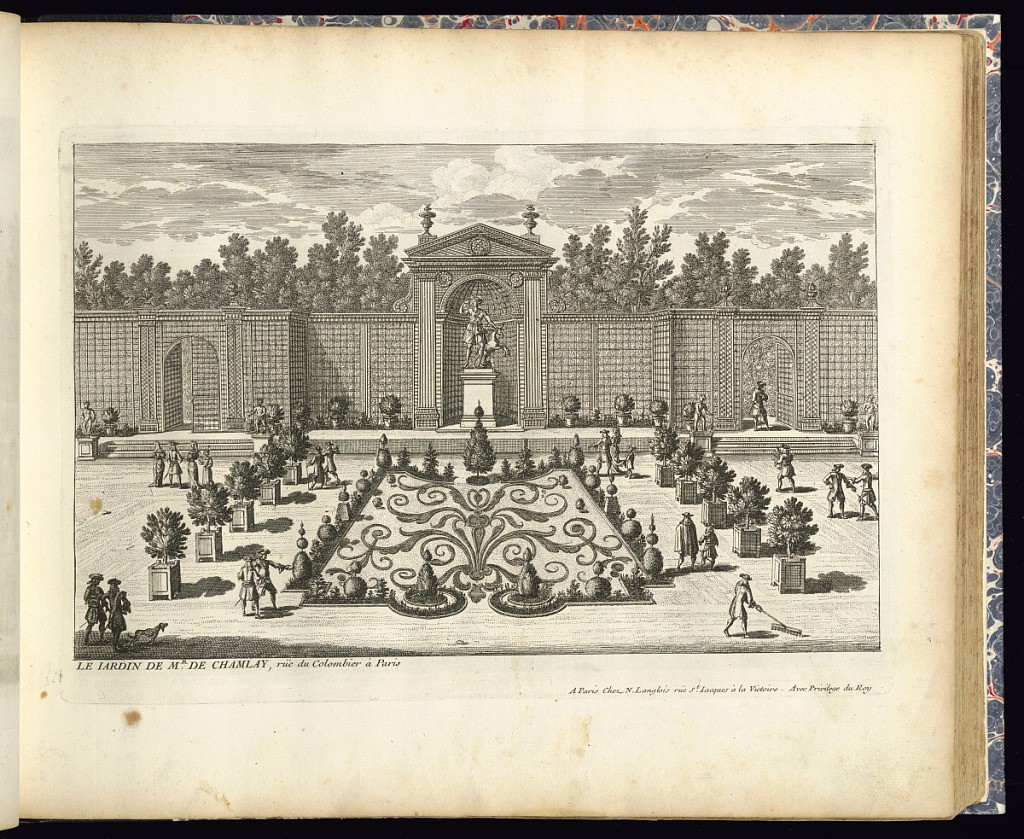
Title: LE JARDIN DE MR DE CHAMLAY, rüe du Colombier à Paris
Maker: Adam Perelle, French, 1638 – 1695
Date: late 17th century
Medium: Etching on laid paper
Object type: Print
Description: Detailed view of a section of the Garden of the Marquess of Chamlay in Paris. In the center, parterre planting framed by trimmed topiary, trees, and plants, with rows of trees planted in square beds on either side. Figures strolling throughout the paths. In the background, a garden trellis/lattice wall with a central niche framed by pilasters and a pediment, featuring a statue of Diana on a pedestal. Arched doors within the wall, trees beyond. The plate is titled.